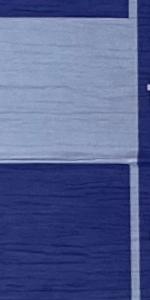
Label: Empty